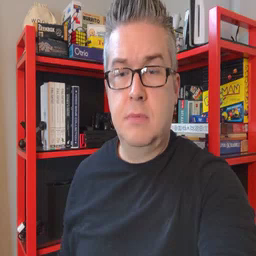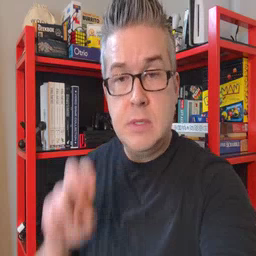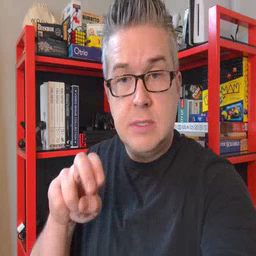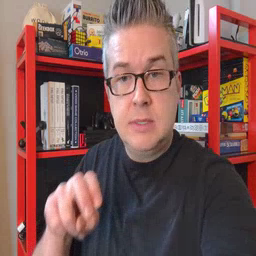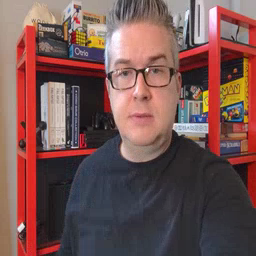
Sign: chair